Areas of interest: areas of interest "Science and Technology Museum"
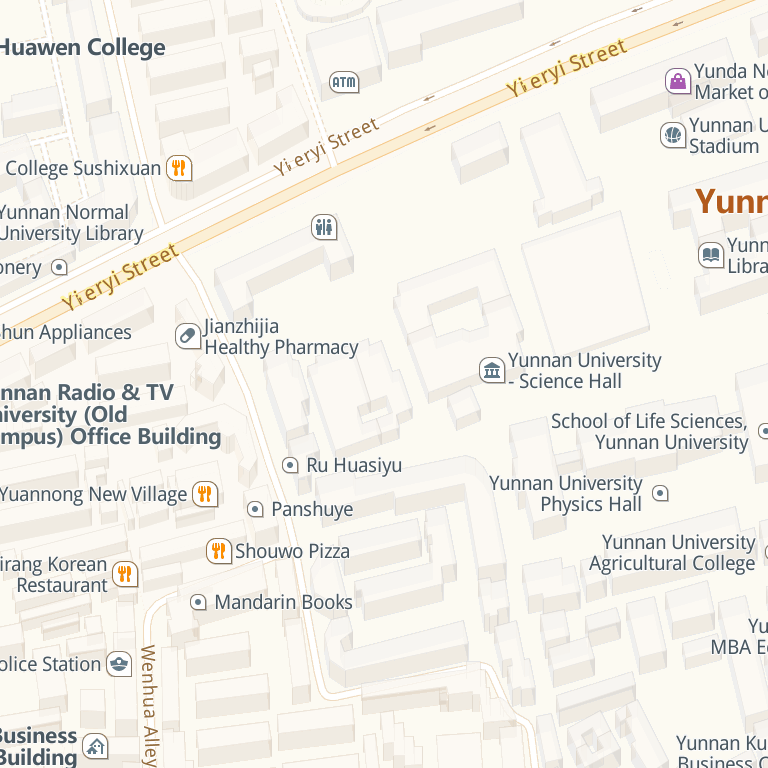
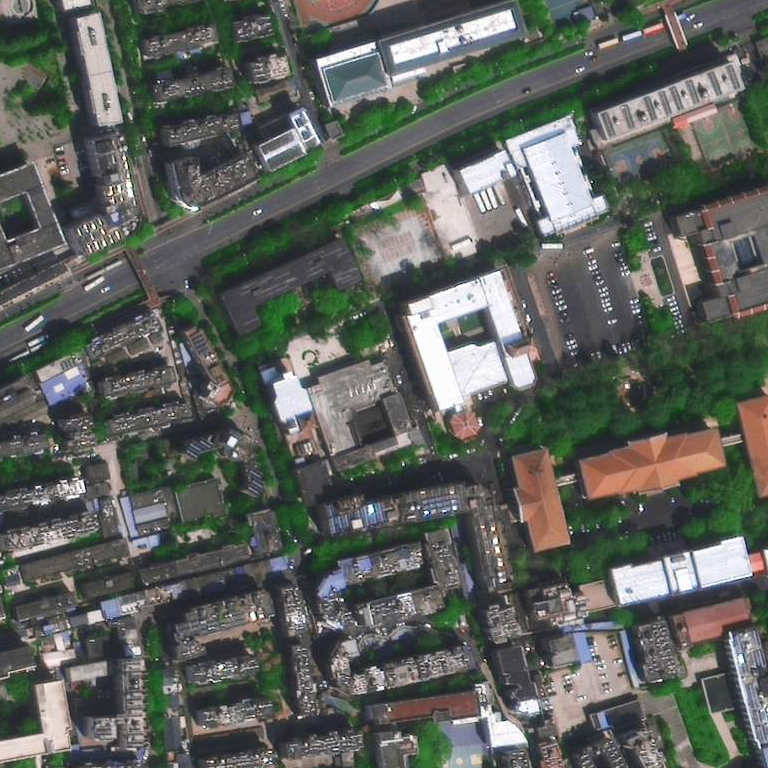